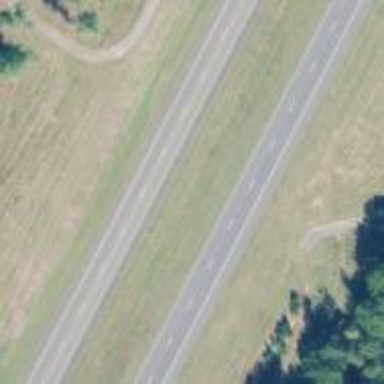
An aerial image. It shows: This image shows trunk highway that functions as expressway.